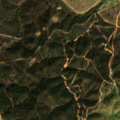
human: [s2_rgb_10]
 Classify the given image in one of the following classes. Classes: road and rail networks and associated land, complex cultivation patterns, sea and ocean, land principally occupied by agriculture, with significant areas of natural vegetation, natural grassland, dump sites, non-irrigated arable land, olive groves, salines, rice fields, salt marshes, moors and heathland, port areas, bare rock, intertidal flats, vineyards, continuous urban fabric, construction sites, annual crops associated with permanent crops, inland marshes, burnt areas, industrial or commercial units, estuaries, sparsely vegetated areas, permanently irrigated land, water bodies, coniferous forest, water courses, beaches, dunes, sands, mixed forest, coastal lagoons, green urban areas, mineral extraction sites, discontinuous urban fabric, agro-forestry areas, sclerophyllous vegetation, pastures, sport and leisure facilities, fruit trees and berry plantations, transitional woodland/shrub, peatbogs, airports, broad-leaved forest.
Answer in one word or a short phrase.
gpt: non-irrigated arable land, agro-forestry areas, broad-leaved forest, transitional woodland/shrub